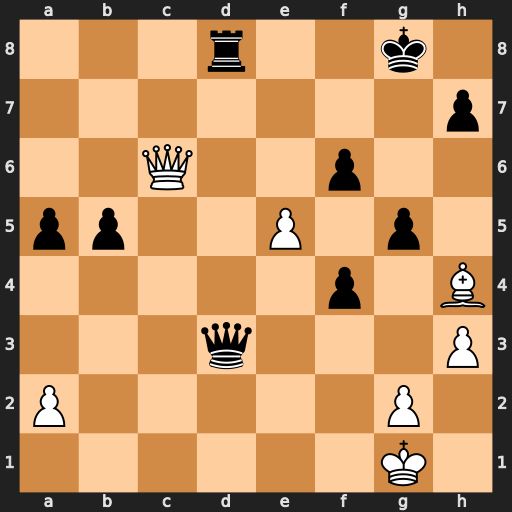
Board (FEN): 3r2k1/7p/2Q2p2/pp2P1p1/5p1B/3q3P/P5P1/6K1
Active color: w
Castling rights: -
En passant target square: -
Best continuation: Qe6+ Kf8 Qxf6+